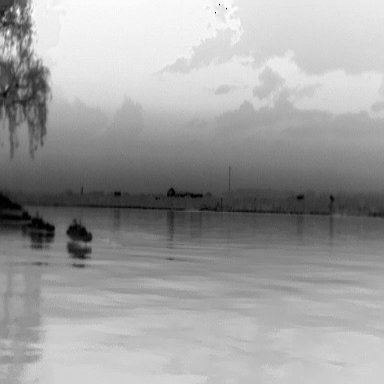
There are two warships in the infrared image.